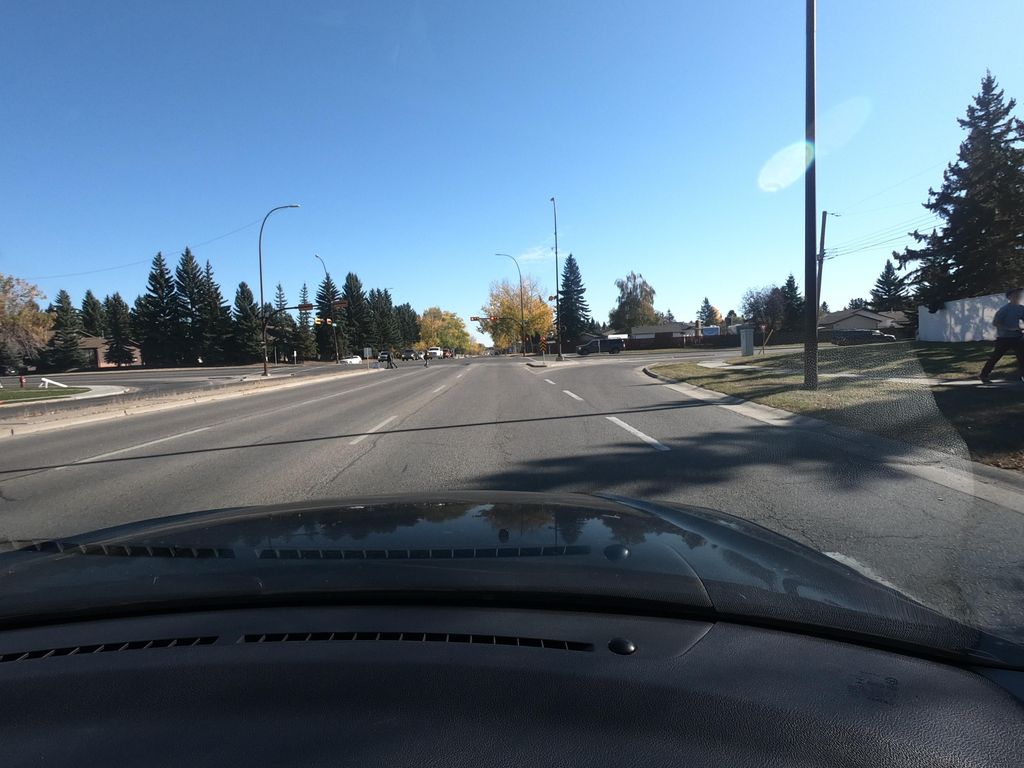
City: calgary